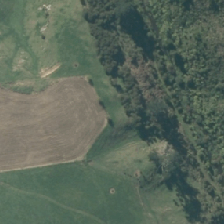
Land cover: shortrotation_cropland